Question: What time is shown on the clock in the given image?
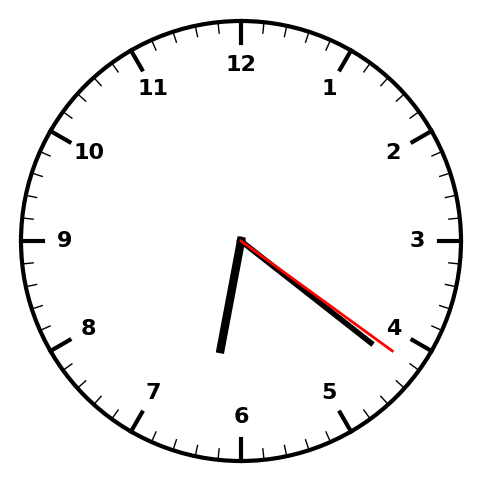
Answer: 06:21:21